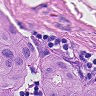
Metastatic tissue present: yes